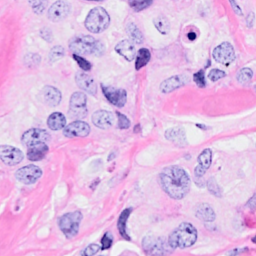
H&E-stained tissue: Breast